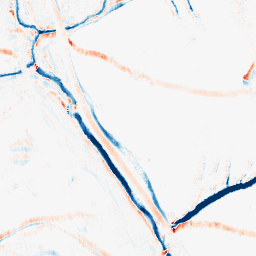
Category: morphological
Decomposition family: morphological_rect
Decomposition parameters: operation: average
width: 5
height: 10
Upsampling method: lanczos
Upsampling parameters: scale: 2
Upsampling scale: 2